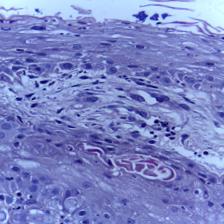
Diagnosis: OSCC